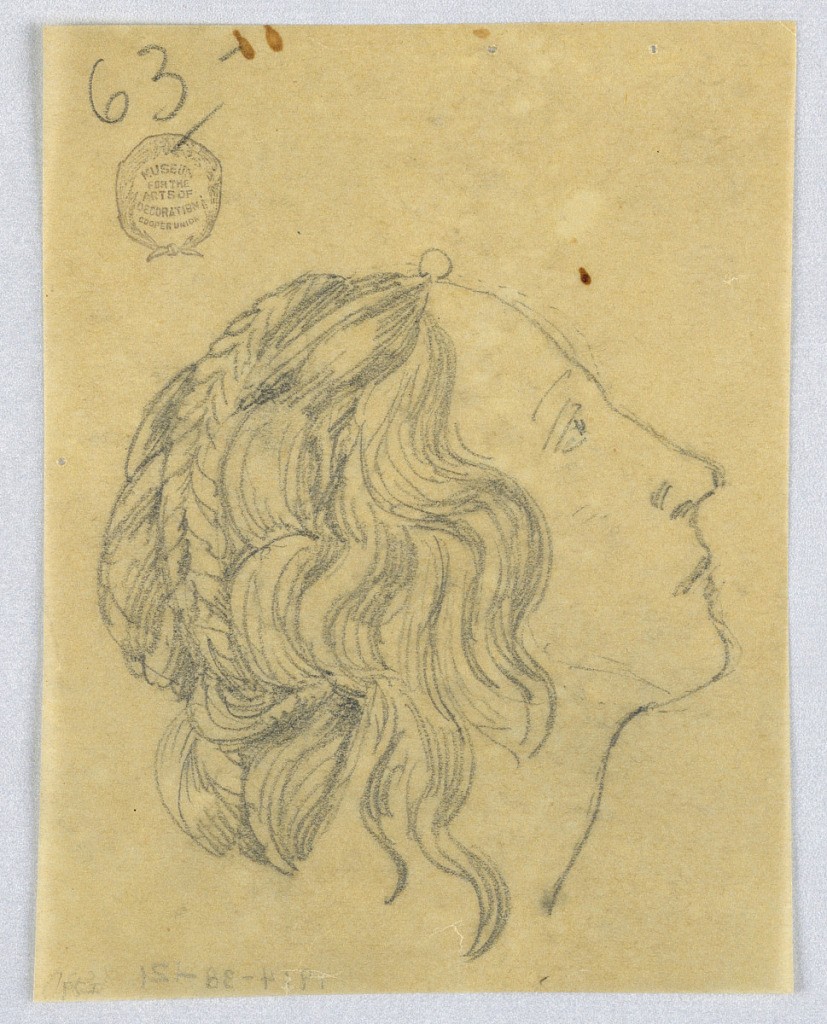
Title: Sketch of Woman's Head in Profile
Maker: Francis Augustus Lathrop, American, 1849–1909
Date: ca. 1895
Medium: Graphite on tracing paper
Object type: Drawing
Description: Woman's head shown in right profile, looking upward. Hair partly braided.